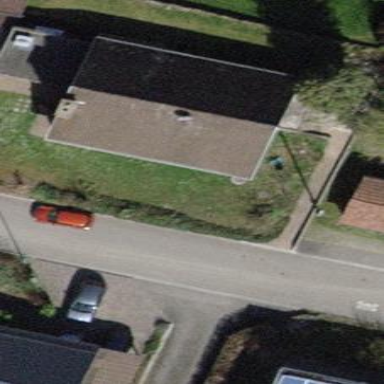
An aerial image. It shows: Building with tile roof.